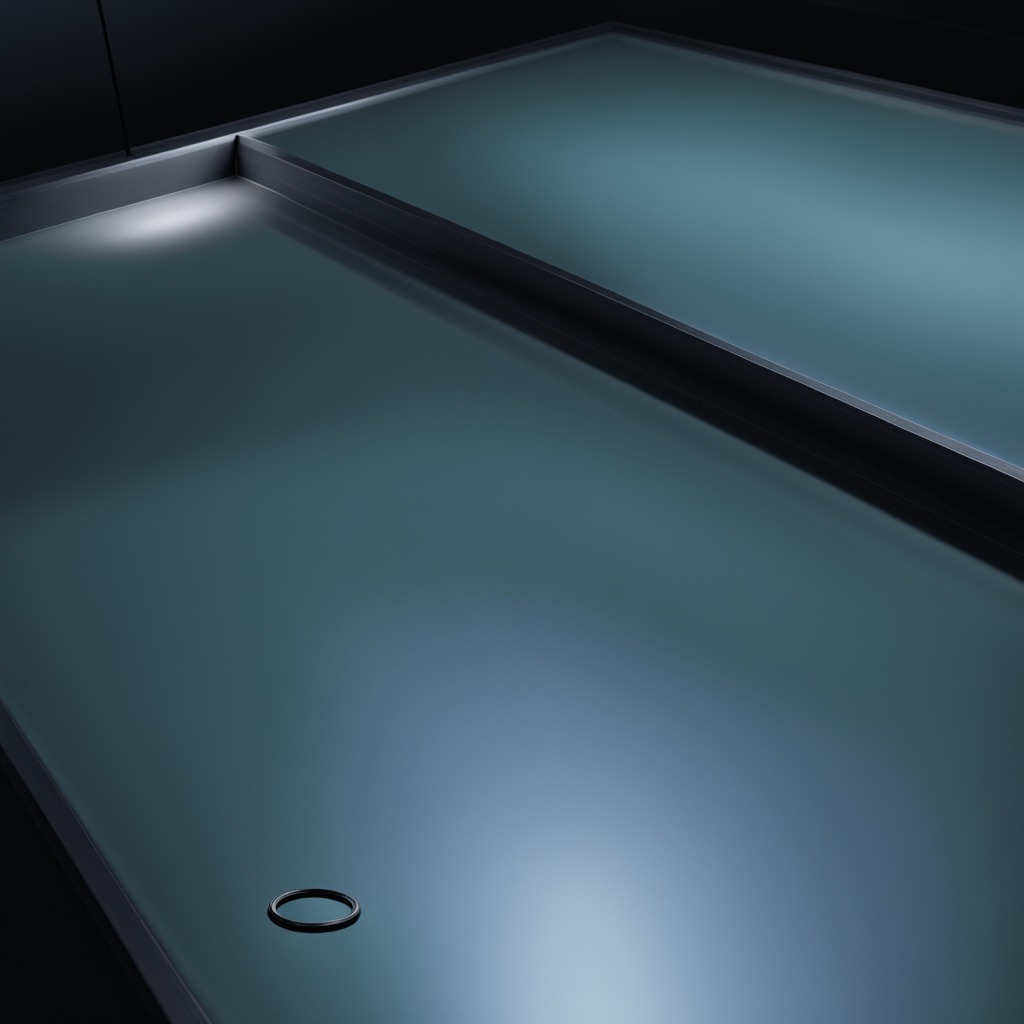
A rubber O-ring is lying on the table in a railway signal maintenance room.